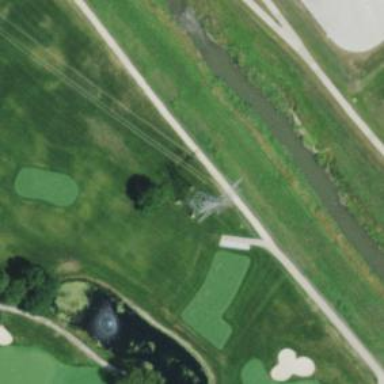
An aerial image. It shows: Well-maintained path used for golfing.